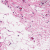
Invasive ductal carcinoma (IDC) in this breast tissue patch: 0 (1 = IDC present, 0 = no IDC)